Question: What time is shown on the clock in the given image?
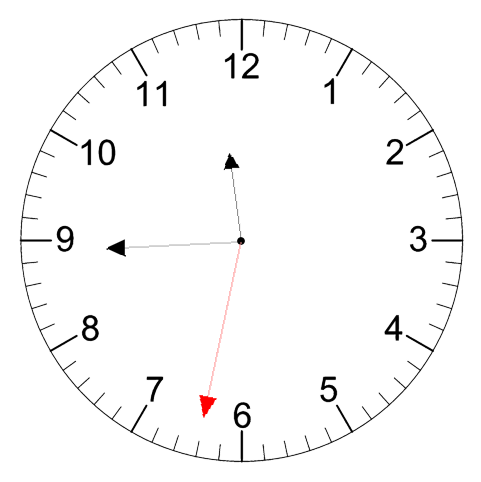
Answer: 11:44:32